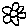
Label: flower